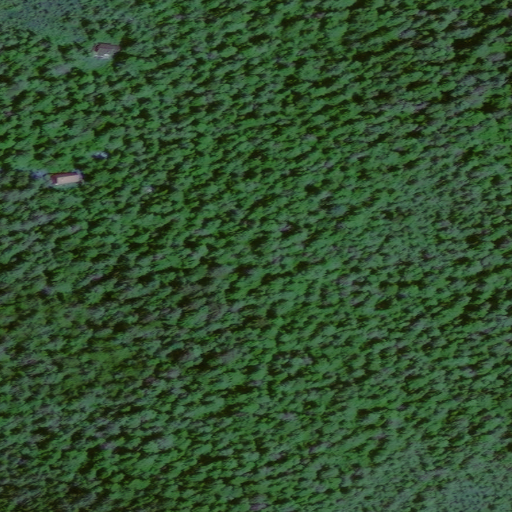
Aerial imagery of island in Alaska named Horse Island containing only unknown